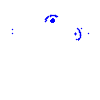
Particle: electron